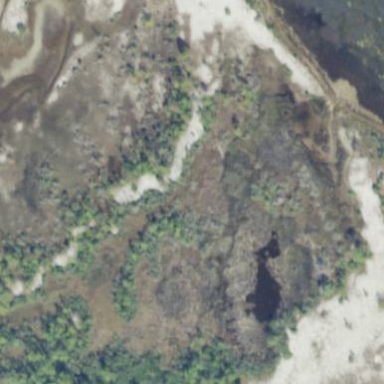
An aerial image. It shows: Saltmarsh wetland.